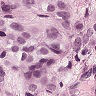
Metastatic tissue present: yes